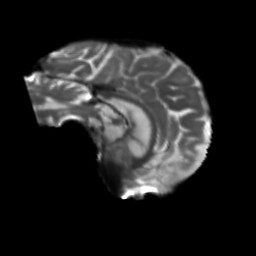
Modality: T2w
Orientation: sagittal
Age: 75
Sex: female
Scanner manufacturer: siemens
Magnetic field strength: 3 T
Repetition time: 5.25 s
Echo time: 0.08 s